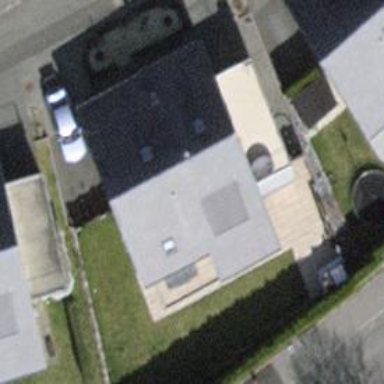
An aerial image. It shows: Detached building with gabled roof.